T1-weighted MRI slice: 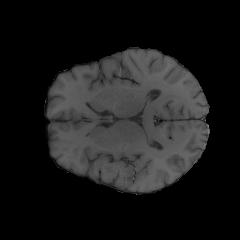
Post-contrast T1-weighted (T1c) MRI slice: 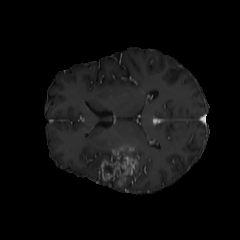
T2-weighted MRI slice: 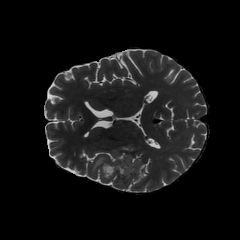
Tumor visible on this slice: yes